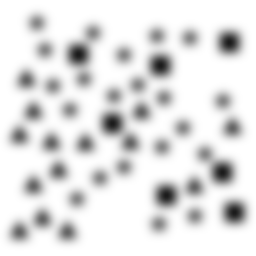
Squares: 7
Triangles: 14
Stars: 21
Total shapes: 42